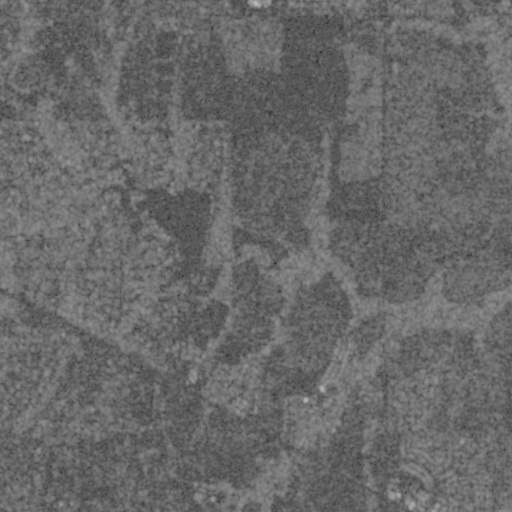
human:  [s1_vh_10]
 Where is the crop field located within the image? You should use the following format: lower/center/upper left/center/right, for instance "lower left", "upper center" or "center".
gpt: The crop field is located in the right of the image.
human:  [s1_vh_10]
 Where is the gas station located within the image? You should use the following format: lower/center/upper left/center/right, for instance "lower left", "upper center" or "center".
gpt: The gas station is located in the lower right of the image.
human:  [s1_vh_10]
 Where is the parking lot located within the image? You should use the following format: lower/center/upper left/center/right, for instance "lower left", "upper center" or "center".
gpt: The parking lot is located in the upper right of the image.
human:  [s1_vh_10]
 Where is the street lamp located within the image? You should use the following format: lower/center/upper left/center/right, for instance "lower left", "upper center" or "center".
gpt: The street lamp is located in the lower right of the image.
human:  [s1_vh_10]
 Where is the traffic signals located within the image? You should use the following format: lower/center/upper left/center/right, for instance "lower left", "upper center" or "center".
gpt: The traffic signals is located in the lower right of the image.
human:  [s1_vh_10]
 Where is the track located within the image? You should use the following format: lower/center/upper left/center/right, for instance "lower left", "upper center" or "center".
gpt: There is no track in the image.

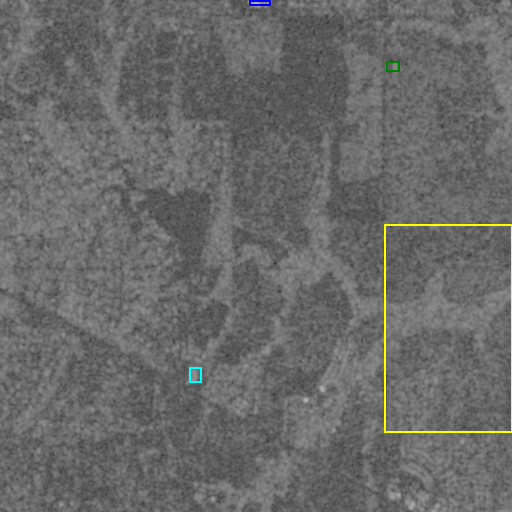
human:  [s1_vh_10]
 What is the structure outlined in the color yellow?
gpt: The structure outlined in yellow is a crop field.
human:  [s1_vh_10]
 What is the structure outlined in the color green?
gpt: The structure outlined in green is a parking lot.
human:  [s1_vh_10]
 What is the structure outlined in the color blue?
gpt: The structure outlined in blue is a building.
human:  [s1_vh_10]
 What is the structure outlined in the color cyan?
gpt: The structure outlined in cyan is a building.
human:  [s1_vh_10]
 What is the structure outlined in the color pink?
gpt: There is no pink outline.